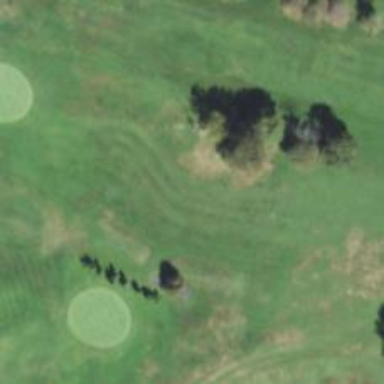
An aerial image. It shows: Golf hole.